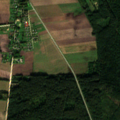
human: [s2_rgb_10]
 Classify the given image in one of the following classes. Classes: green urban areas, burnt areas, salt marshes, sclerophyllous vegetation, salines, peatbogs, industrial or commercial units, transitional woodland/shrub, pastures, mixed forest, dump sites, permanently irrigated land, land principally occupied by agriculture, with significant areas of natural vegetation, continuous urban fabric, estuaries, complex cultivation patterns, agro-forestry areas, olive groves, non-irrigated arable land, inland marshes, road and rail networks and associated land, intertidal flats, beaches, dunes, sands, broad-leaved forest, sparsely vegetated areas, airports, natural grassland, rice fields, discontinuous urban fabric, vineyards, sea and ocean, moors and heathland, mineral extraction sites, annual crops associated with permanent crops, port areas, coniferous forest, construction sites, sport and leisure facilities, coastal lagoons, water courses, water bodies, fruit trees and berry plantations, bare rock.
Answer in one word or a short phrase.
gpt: discontinuous urban fabric, non-irrigated arable land, complex cultivation patterns, broad-leaved forest, coniferous forest, mixed forest